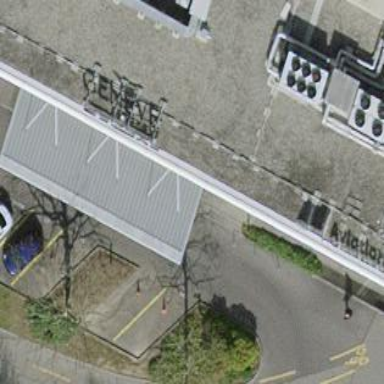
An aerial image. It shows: View of roof of building.